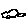
Label: car